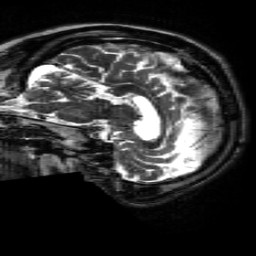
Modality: T2w
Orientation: sagittal
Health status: ill
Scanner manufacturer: siemens
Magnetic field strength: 3 T
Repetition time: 7.63 s
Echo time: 0.095 s